Question: Here's my code:
'''
UILabel *myLabel;
myLabel = [[UILabel alloc] initWithFrame:CGRectMake(20, 0, 300, 480)];
myLabel.lineBreakMode = UILineBreakModeWordWrap;
myLabel.numberOfLines = 2; // 2 lines ; 0 - dynamical number of lines
myLabel.text = @"Please select at least one image category!";
myLabel.font = [UIFont fontWithName:@"Arial-BoldMT" size: 24.0];
myLabel.center = CGPointMake(self.view.frame.size.width/2, self.view.frame.size.height/2);
myLabel.backgroundColor = [UIColor clearColor];
[self.view addSubview:myLabel];
[myLabel release];
'''
I was wondering if it is possible to center the wrapped text as it is alined to the left side:

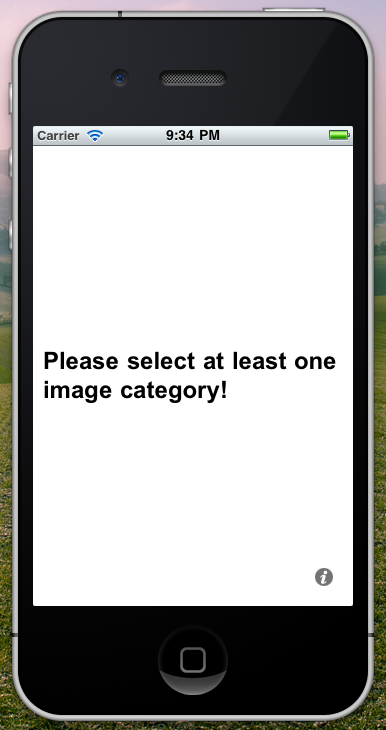
Answer: '''
myLabel.textAlignment=UITextAlignmentCenter;
'''